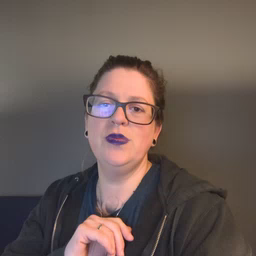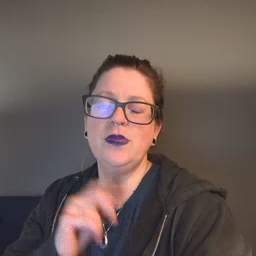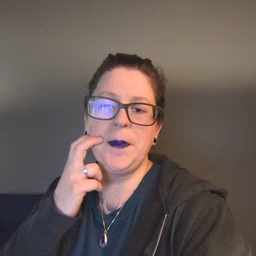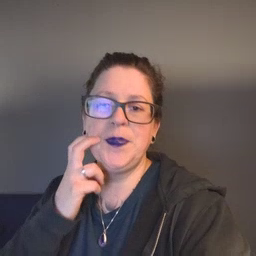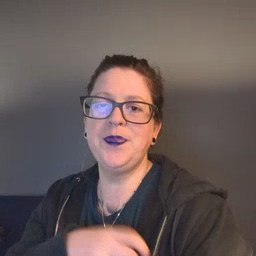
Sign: gum